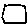
Label: square